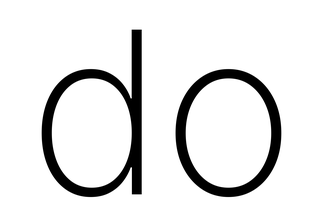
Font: Inter_ExtraLight